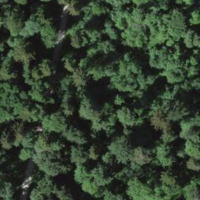
EUNIS habitat code: 41
Species observed at this site:
Sitta europaea